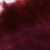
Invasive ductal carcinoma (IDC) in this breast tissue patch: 0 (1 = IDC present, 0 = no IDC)